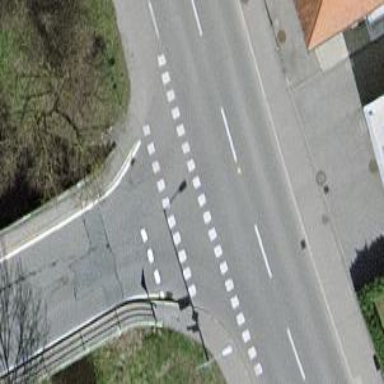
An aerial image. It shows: Road with "give way" sign.